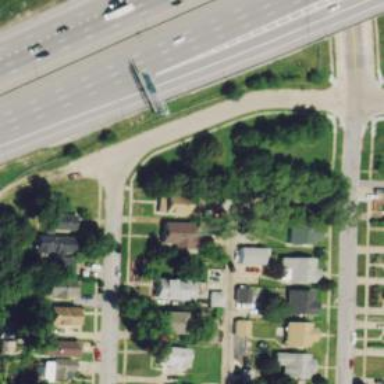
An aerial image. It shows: Alley classified as service road.